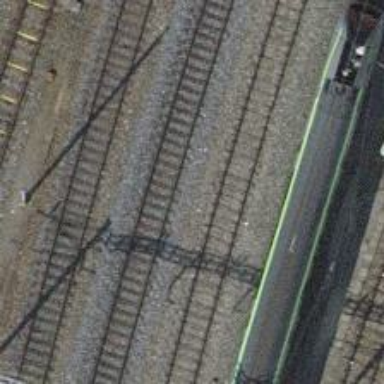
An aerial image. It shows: Railway signal.